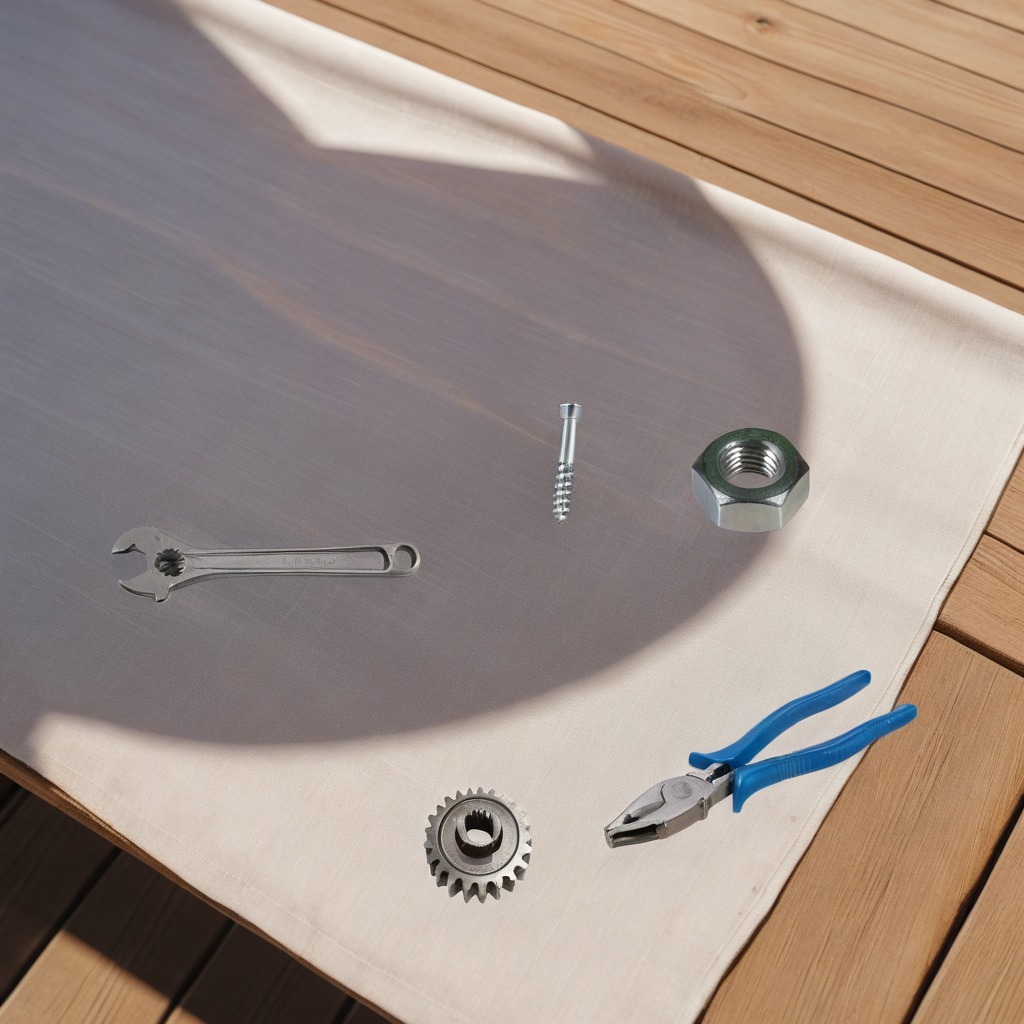
A steel gear with teeth, a metal machine screw, a pair of pliers, a metal nut, and a wrench are lying on the wooden table.